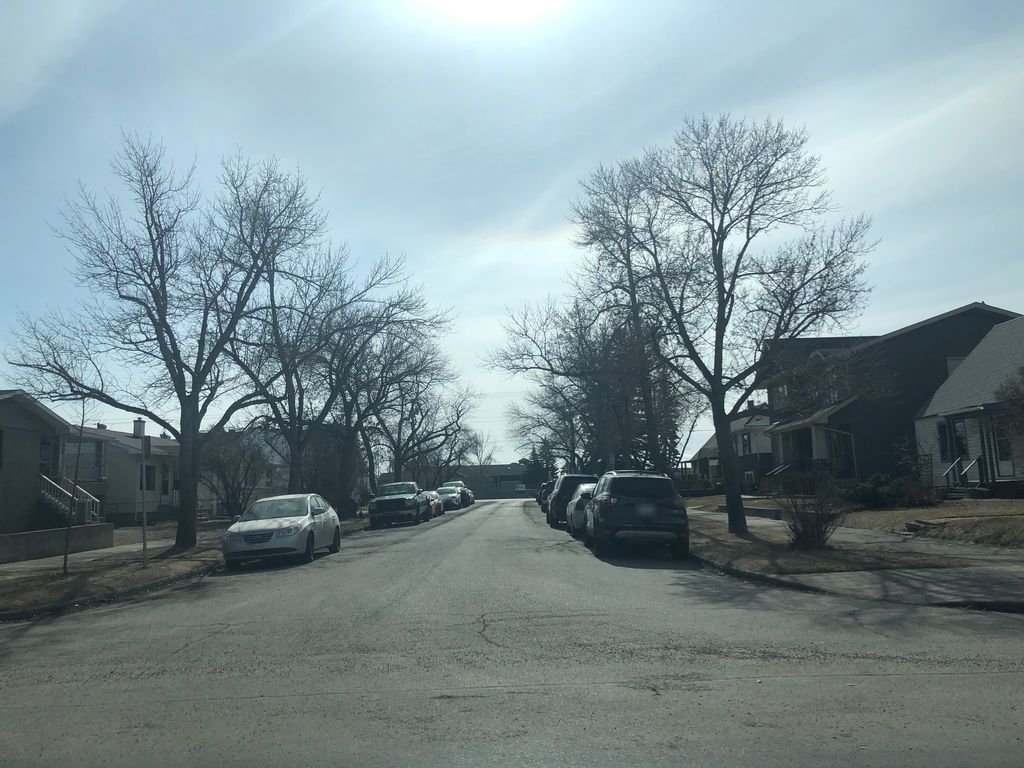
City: calgary